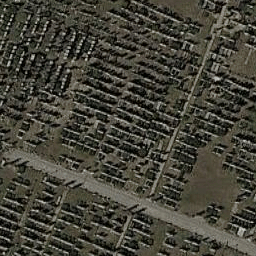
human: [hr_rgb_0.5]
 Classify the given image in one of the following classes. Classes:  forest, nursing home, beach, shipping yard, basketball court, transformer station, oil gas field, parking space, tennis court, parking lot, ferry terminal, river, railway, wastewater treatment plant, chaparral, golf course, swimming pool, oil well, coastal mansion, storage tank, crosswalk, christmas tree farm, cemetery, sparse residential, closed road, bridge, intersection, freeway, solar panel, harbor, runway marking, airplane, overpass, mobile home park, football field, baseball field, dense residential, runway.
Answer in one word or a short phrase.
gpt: cemetery